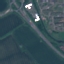
Land use / land cover: Highway